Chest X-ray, PA view. Patient: 29 years old, sex F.
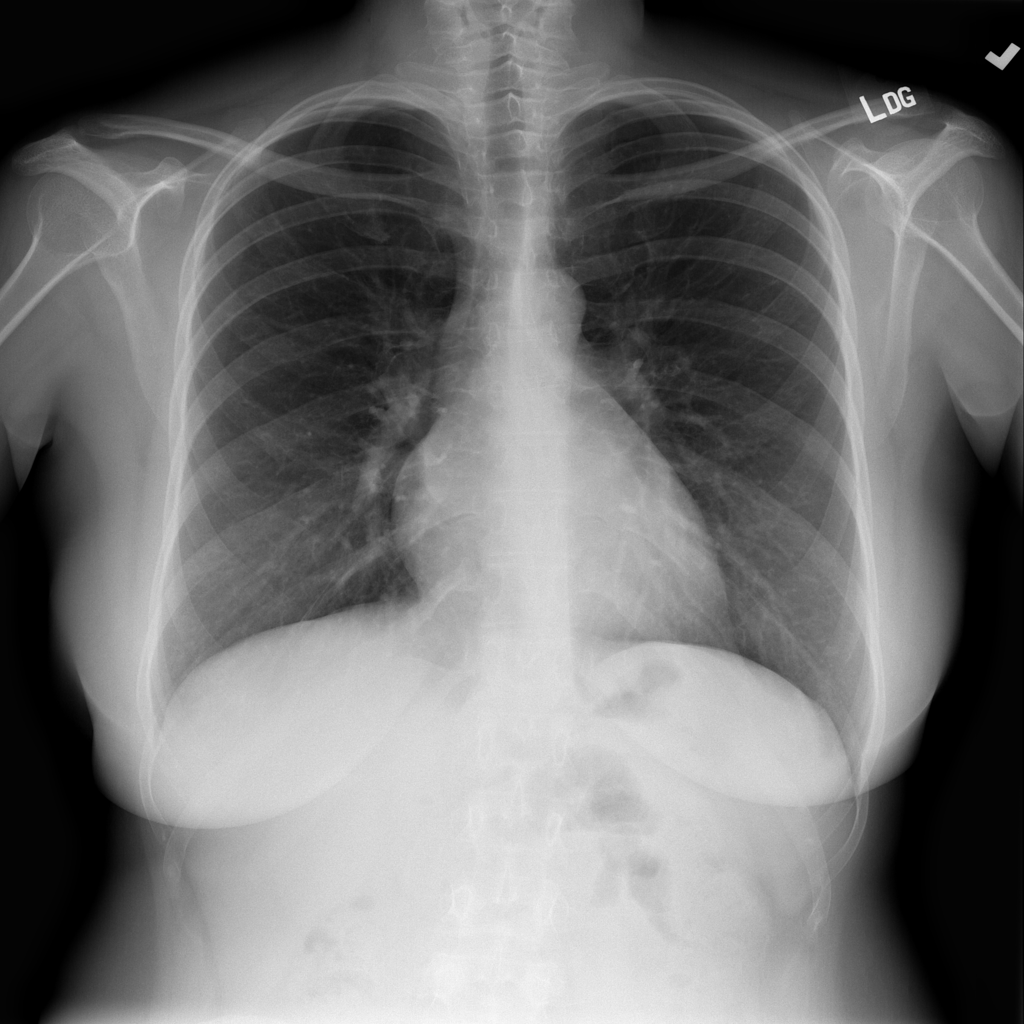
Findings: No Finding